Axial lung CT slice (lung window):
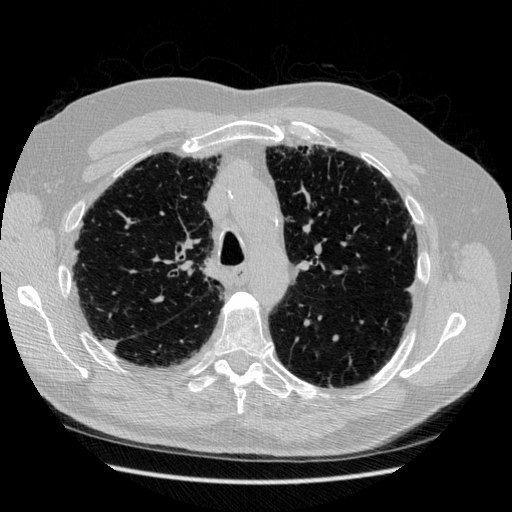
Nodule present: no